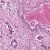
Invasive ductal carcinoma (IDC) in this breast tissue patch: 1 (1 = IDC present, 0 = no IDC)